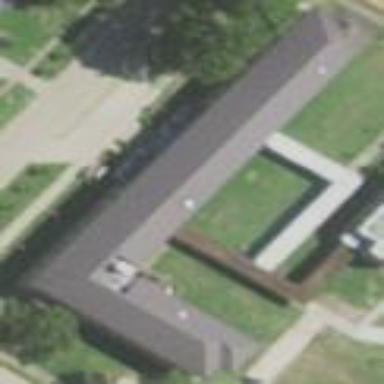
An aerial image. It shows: University building.